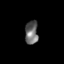
Tissue: skin
Cell type: Epithelial cells
Senescence score: 0.2097
Nuclear area (px): 297
Mean DAPI intensity: 106.63